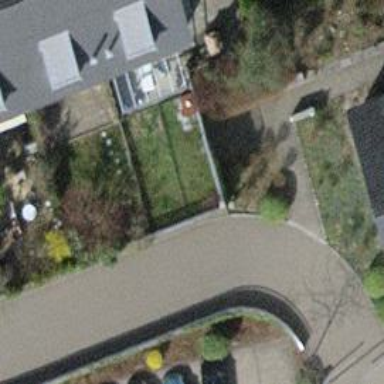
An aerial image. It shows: Residential road surfaced with paving stones.